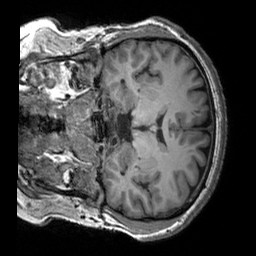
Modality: T1w
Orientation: coronal
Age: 45
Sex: male
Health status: healthy
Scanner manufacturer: siemens
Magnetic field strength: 3 T
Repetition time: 2.3 s
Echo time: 0.00303 s